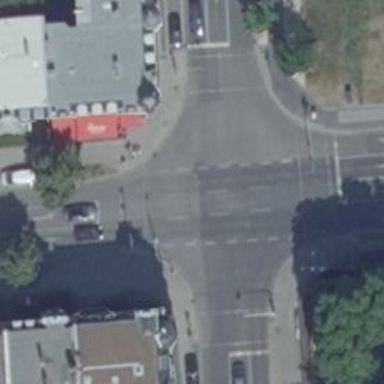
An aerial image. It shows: Secondary road with asphalt surface and separate sidewalks. There are parallel parking lanes on both sides of the road.